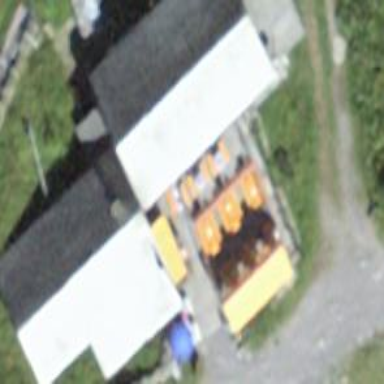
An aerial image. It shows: Cafe building.